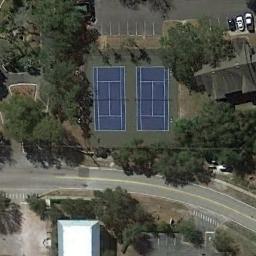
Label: tennis_court